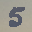
Label: 5